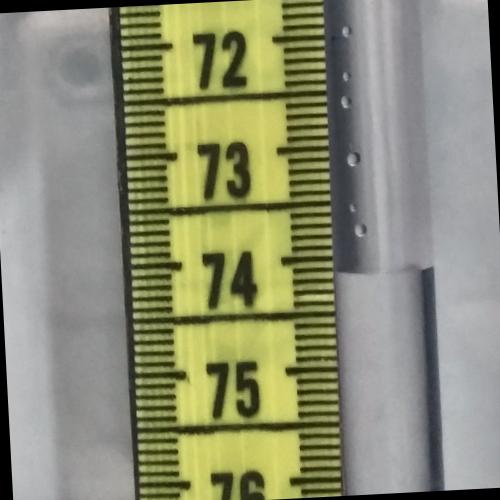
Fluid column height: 74.1 cm